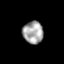
Tissue: lung
Cell type: T cells
Senescence score: 0.2385
Nuclear area (px): 445
Mean DAPI intensity: 165.458